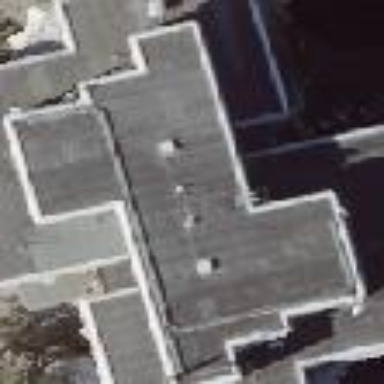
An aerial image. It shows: Residential building with flat roof.